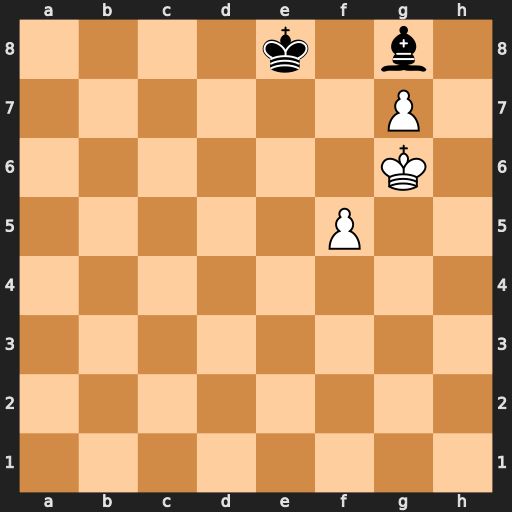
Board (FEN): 4k1b1/6P1/6K1/5P2/8/8/8/8
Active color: w
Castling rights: -
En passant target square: -
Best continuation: f6 Bd5 Kh7